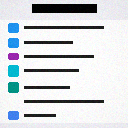
Screen state: on